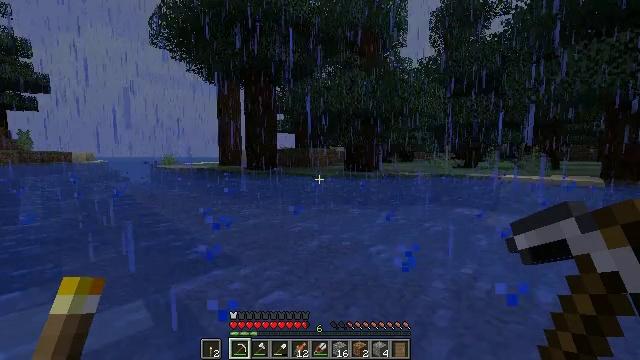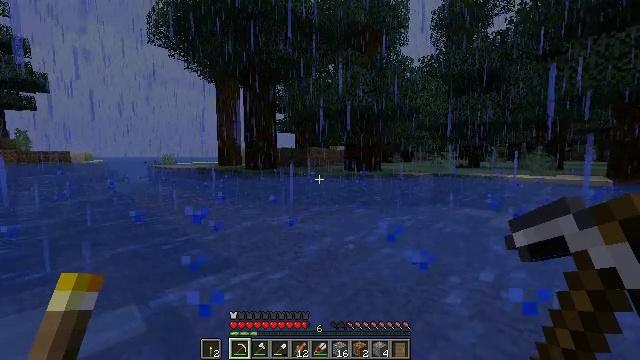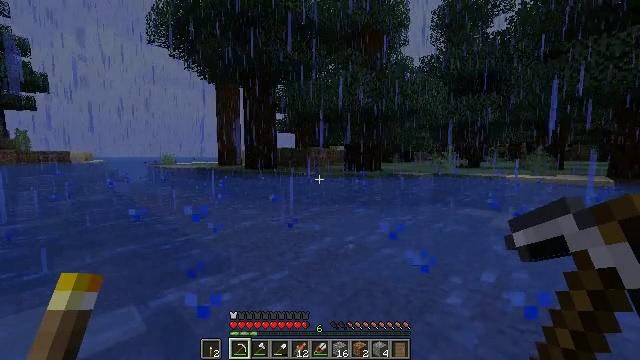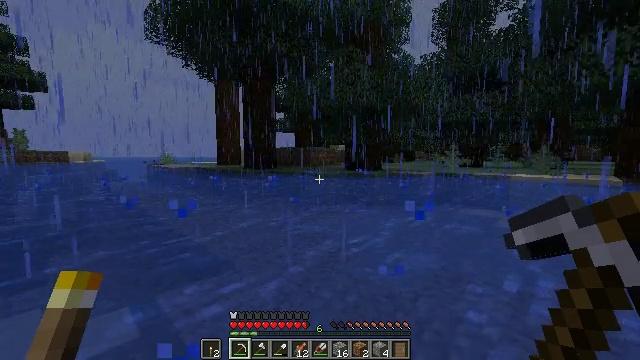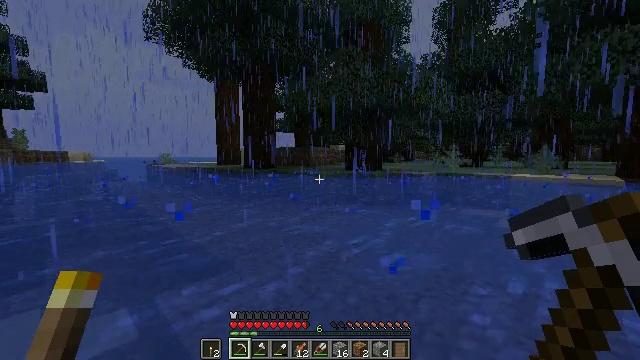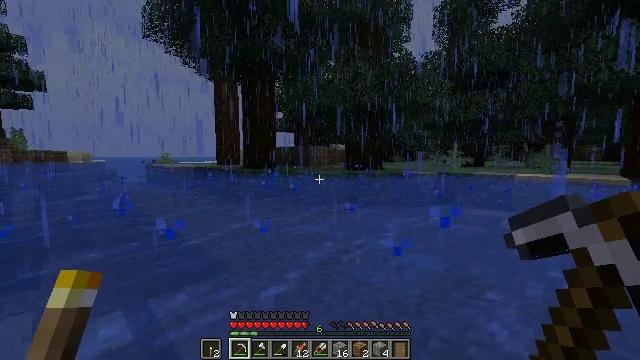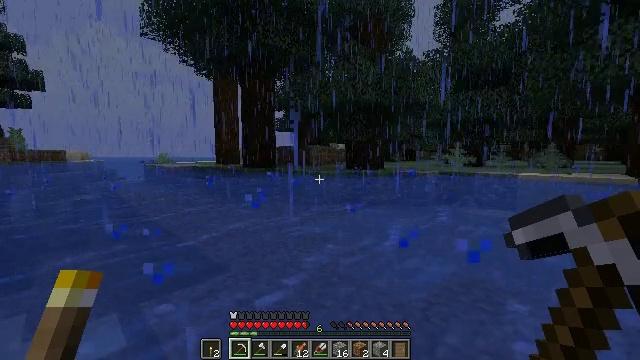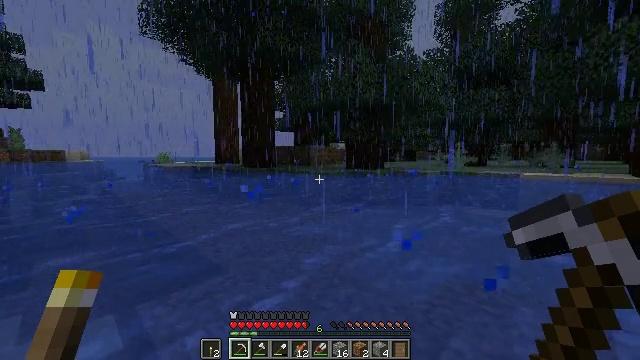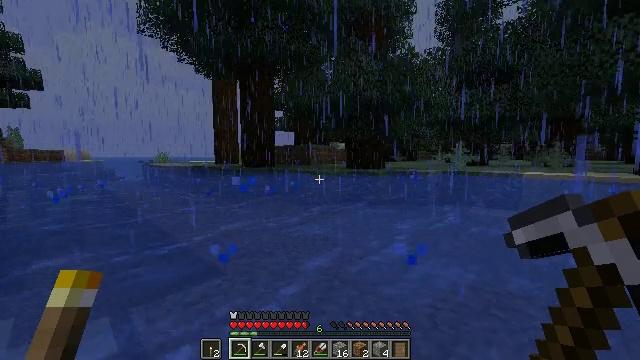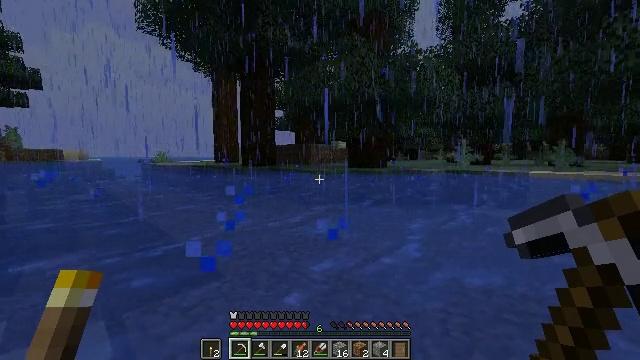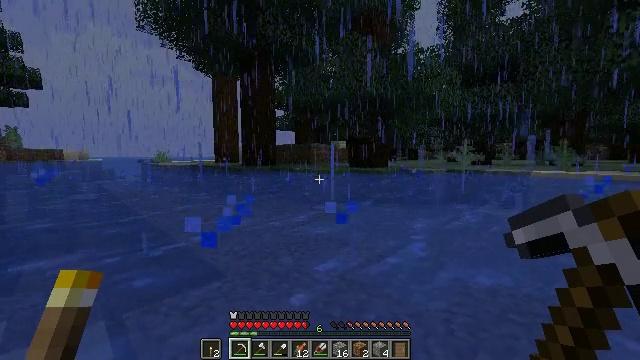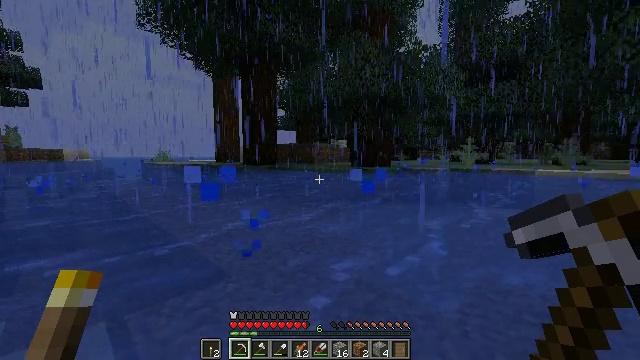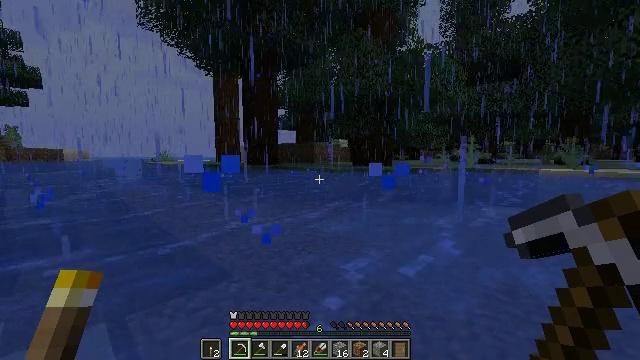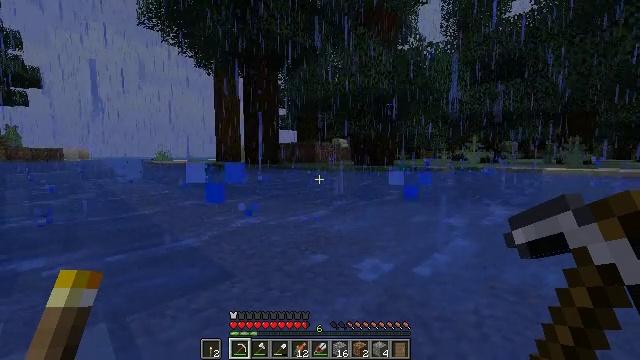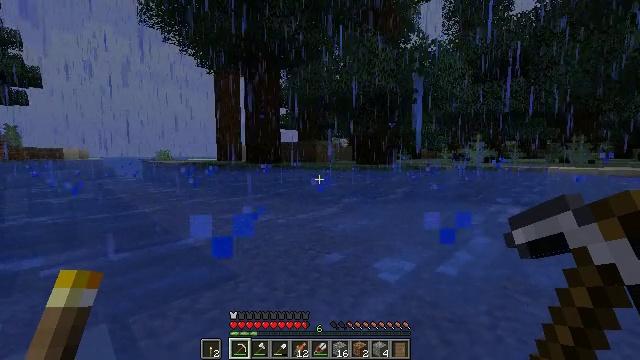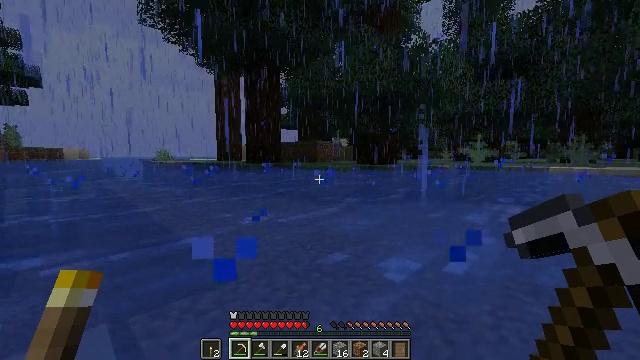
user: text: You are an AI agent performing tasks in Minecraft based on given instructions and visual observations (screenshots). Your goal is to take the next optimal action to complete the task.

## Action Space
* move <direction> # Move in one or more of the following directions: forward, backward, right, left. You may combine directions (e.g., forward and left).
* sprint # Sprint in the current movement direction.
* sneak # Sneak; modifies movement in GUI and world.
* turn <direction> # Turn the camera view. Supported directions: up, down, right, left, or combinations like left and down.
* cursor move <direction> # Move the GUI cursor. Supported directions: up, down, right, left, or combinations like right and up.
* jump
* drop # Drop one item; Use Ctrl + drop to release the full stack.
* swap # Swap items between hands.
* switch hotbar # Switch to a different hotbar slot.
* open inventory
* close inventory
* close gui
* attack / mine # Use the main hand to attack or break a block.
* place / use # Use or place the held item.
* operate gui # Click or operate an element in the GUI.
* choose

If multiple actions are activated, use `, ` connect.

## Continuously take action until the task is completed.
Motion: motion action
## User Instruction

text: Mine the large fern from the ground.
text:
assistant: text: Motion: move forward
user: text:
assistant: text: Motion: move forward
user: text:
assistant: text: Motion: move forward
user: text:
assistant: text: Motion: move forward
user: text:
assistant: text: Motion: move forward
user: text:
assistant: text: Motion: move forward
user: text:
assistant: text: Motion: move forward
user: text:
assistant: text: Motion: move forward
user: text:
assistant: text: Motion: move forward
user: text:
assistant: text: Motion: move forward
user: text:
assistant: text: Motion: move forward
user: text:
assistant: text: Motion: move forward
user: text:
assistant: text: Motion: move forward
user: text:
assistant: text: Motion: move forward
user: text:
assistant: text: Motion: move forward
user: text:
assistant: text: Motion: move forward
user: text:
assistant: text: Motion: move forward
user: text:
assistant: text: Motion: move forward, jump
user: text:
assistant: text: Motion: move forward, jump
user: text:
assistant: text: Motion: move forward, jump
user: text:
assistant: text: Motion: move forward, jump
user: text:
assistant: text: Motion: move forward, jump
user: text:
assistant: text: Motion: move forward, jump
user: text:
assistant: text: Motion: move forward, jump
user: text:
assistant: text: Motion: move forward, jump
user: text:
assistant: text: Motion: move forward, jump
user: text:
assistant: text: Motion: move forward, jump
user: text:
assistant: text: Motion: move forward, jump
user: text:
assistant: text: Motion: move forward, jump
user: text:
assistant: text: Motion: move forward, jump